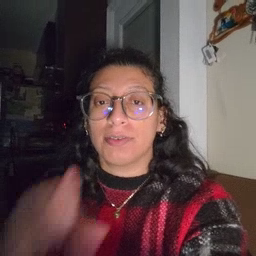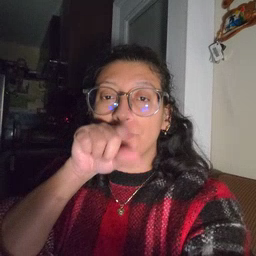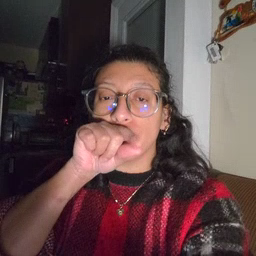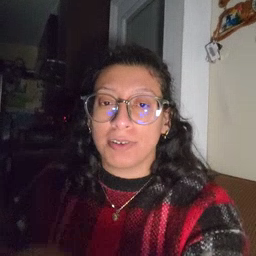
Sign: bird